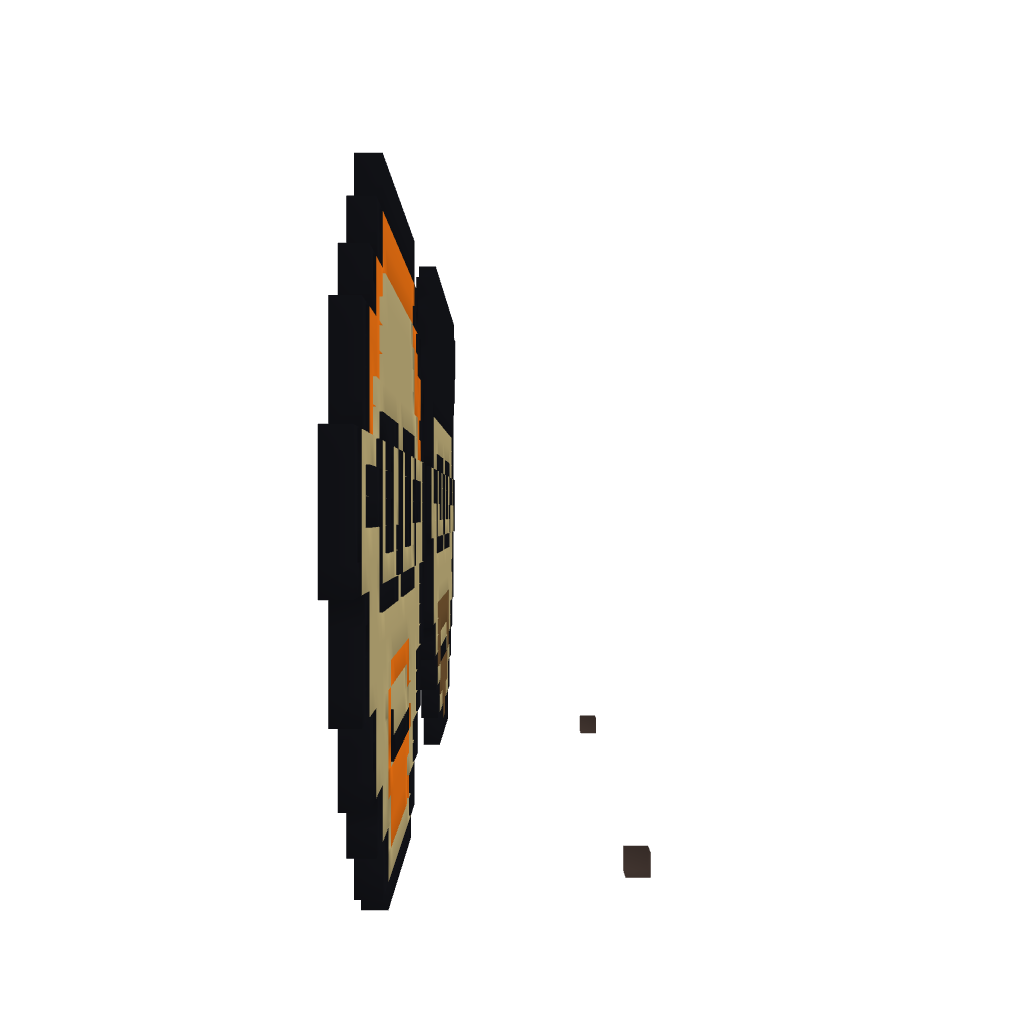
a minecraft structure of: Adam Savage and Jamie Hyneman